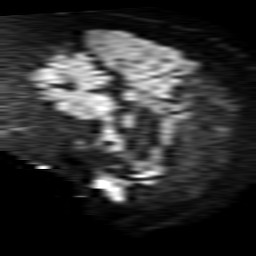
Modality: TRACE
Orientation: sagittal
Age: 78
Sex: male
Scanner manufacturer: philips
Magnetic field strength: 1.5 T
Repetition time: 3.926 s
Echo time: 0.09565 s